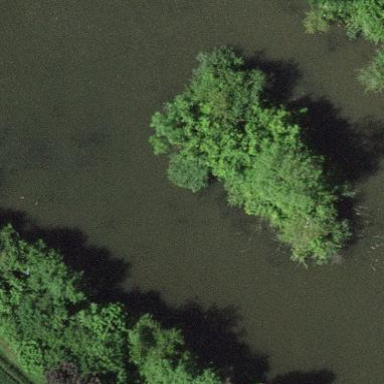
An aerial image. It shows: Pond with natural water.